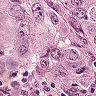
Metastatic tissue present: yes